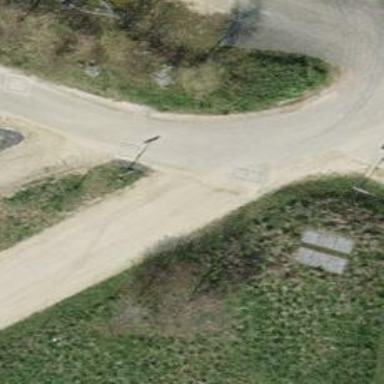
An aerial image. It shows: Cycleway.